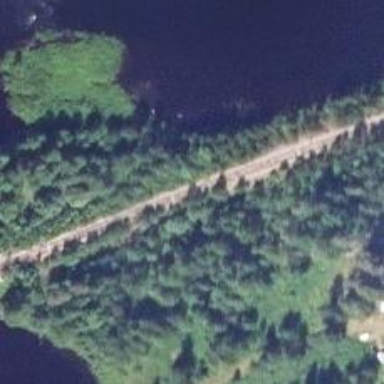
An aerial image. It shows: Disused railway.